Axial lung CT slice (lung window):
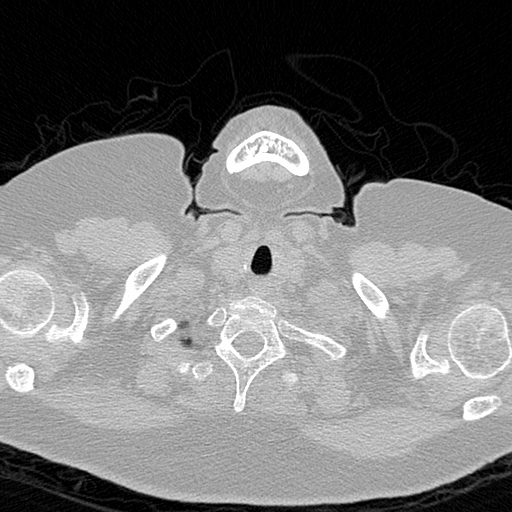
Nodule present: no